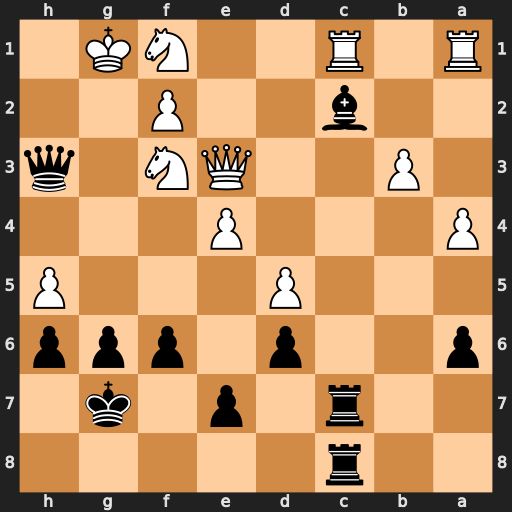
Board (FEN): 2r5/2r1p1k1/p2p1ppp/3P3P/P3P3/1P2QN1q/2b2P2/R1R2NK1
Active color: b
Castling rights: -
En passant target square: -
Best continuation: Rc3 Qf4 Rxf3